Question: I am using the JQuery BlockUI plugin:
'''
function block(msg) {
$.blockUI({
message: msg,
css: {
border: 'none',
padding: '15px',
backgroundColor: '#000',
'-webkit-border-radius': '10px',
'-moz-border-radius': '10px',
opacity: .8,
color: '#fff'
}
});
}
function unblock() {
$.unblockUI();
}
'''
The problem I am facing is, as soon as I call it, it scrolls my page to the top. This is not good.
Here is the generated html:

Is there anything I could modify so that it does not touch the pageoffset / scrolling? Is there anything I could do to preserve it or anything?
Thanks
called here:
'''
function callBump(realid) {
block('Bumping...');
$.ajax({
type: "POST",
url: "CalendarServices.aspx/Bump",
data: 'id=' + realid,
success: function (data) {
$('#calendar').fullCalendar('refetchEvents');
unblock();
}
,
error: function () {
unblock();
}
});
}
'''
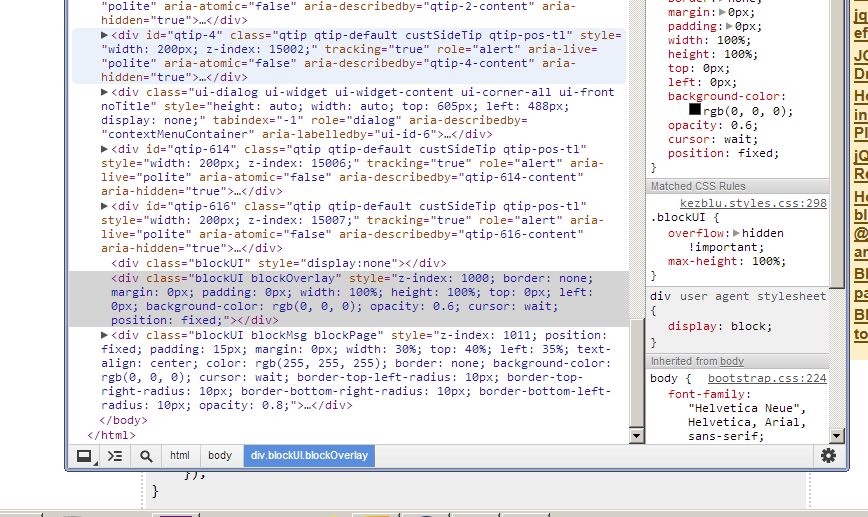
Answer: I'm guessing that the jump to the top is caused by having something like this:
'''
<a href="#" id="do_bump">Bump!</a>
'''
Whatever click event you have bound to that link is executing but then it continues to attempt to navigate to "#" which is causing the jump.
It can be fixed by capturing the event parameter (add the 'e' to your click event handler) and calling 'preventDefault()' on it. This prevents the default link click behavior from occurring, which is to navigate to the 'href' attribute value.
Given your comments, you have this:
'''
$(btnBump).off('click');
$(btnBump).on('click', function () {
callBump(event.realid);
});
'''
Where is 'event' coming from? Is this 'window.event'? Assuming jQuery might mangle your event, try this (you just have to add the event parameter 'e'):
'''
$(btnBump).on('click', function(e) {
callBump(event.realid);
e.preventDefault();
});
'''